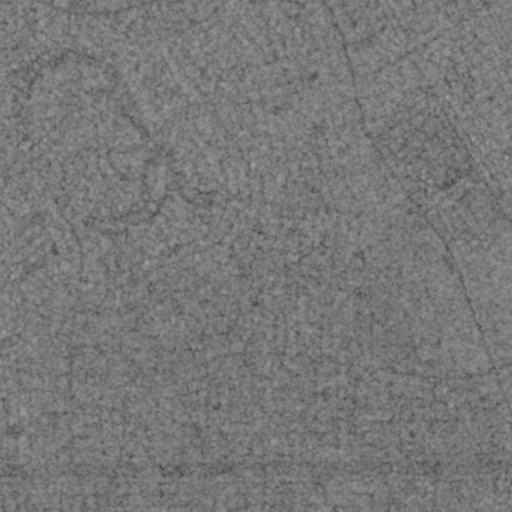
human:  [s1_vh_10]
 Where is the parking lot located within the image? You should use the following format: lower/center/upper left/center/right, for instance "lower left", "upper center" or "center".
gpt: The parking lot is located in the upper left of the image.
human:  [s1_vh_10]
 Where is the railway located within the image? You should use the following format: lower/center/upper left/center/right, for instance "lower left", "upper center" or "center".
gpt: The railway is located in the left of the image.
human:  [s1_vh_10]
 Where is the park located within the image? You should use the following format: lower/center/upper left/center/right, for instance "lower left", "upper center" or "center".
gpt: There is no park in the image.

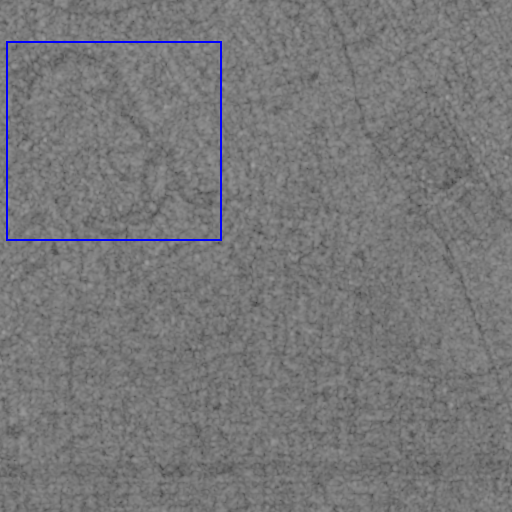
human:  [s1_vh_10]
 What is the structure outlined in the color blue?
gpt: The structure outlined in blue is a park.
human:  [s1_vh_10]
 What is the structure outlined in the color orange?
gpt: There is no orange outline.